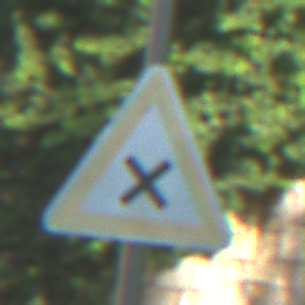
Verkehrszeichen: KreuzungOderEinmuendung
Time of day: MorningAfternoon
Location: Outdoor (Urban)
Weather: PartlyCloudy
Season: NotSpecified
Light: Natural